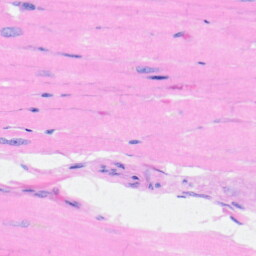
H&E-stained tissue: Heart